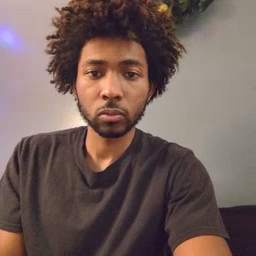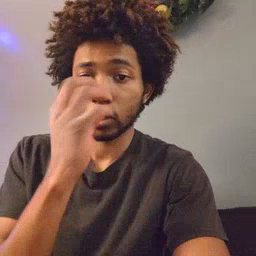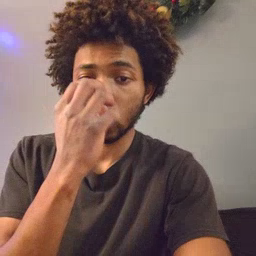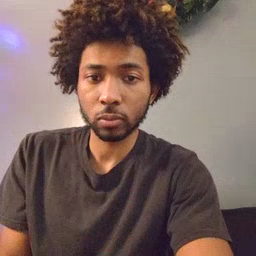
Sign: clown